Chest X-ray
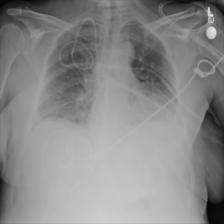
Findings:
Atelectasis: negative
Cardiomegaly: negative
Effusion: negative
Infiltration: negative
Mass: negative
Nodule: negative
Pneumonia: negative
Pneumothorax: negative
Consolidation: negative
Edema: negative
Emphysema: negative
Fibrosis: negative
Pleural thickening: negative
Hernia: negative